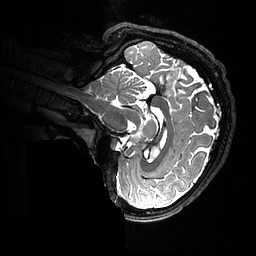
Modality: T2w
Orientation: sagittal
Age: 23
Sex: female
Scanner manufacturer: ge
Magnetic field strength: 3 T
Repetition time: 3.202 s
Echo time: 0.0671 s